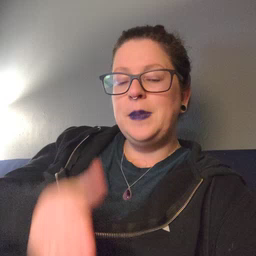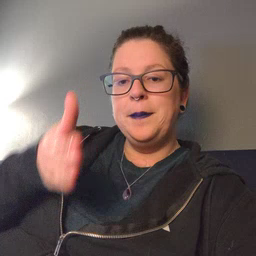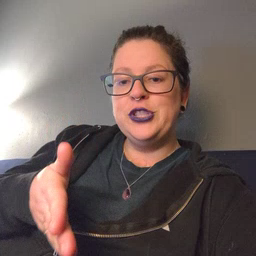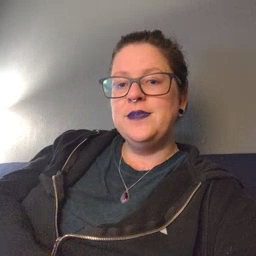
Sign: person